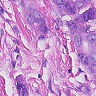
Metastatic tissue present: yes